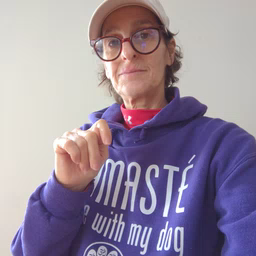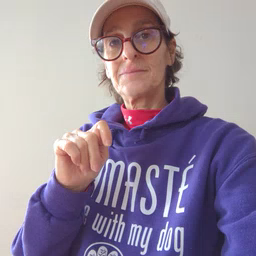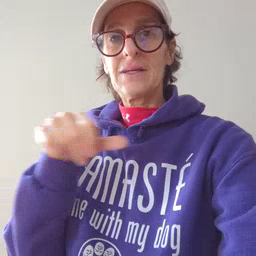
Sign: carrot